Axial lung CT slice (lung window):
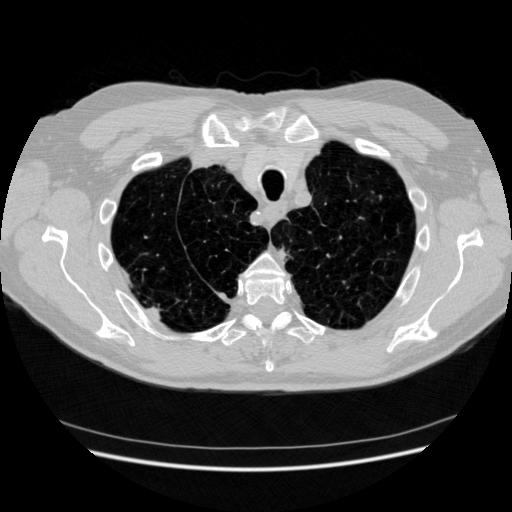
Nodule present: no